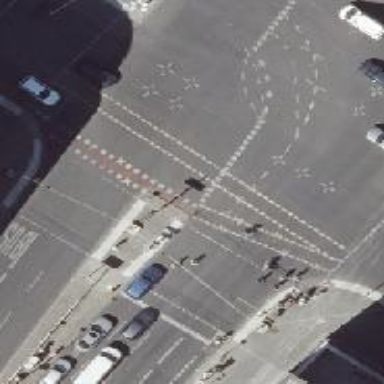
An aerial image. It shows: Traffic island located on footway.